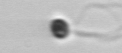
Label: flagellate